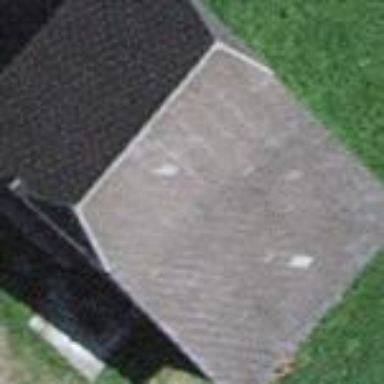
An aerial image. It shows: Rural barn.